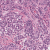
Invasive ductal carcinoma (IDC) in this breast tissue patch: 1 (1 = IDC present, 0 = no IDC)